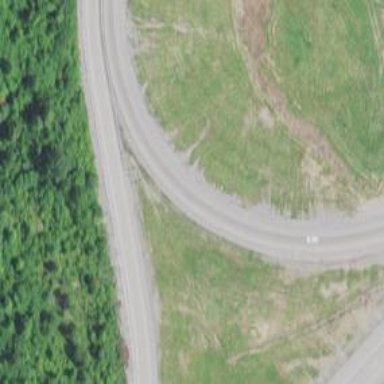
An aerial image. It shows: Asphalt motorway link.